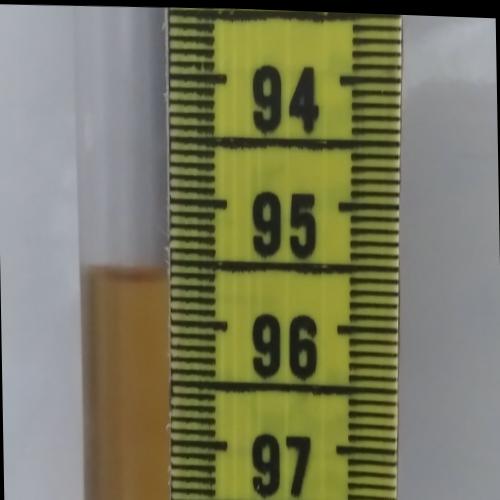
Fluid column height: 95.6 cm